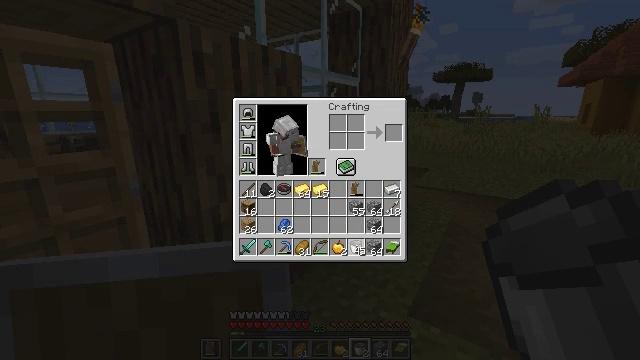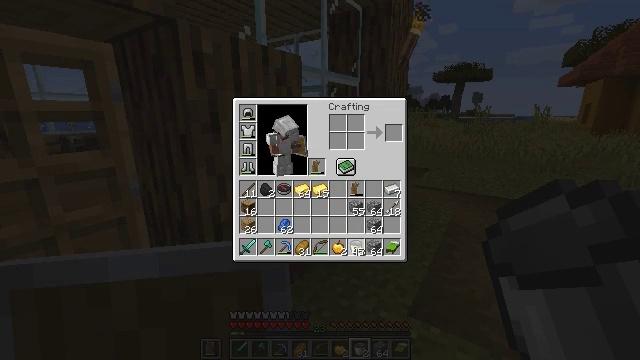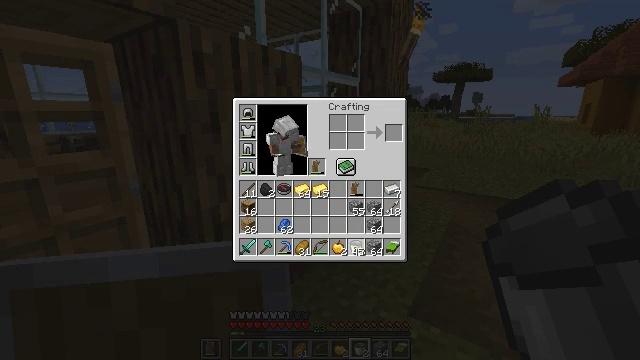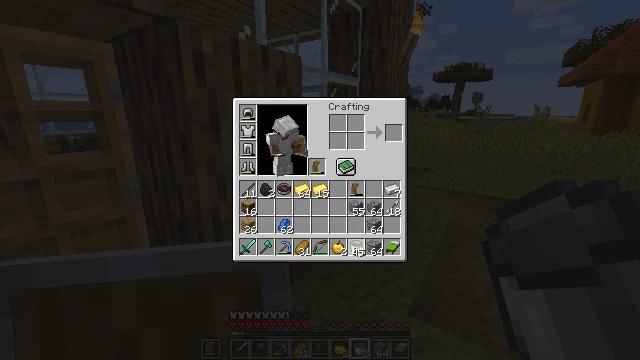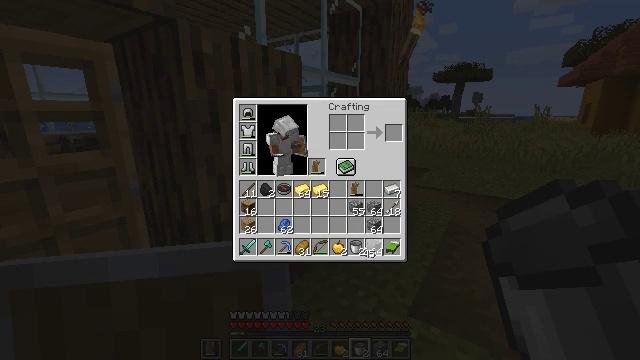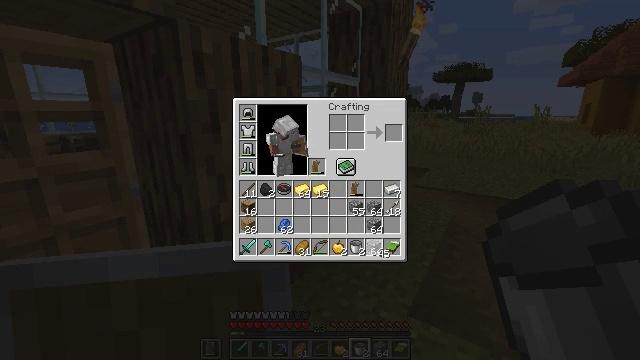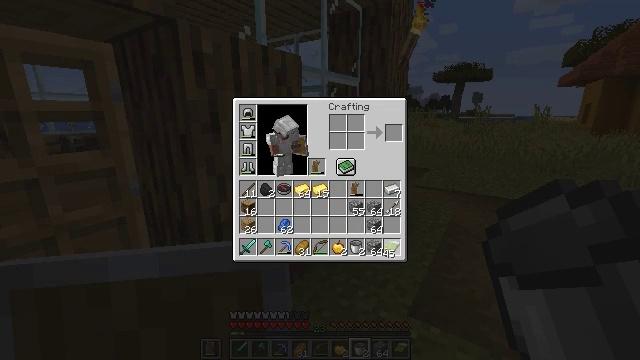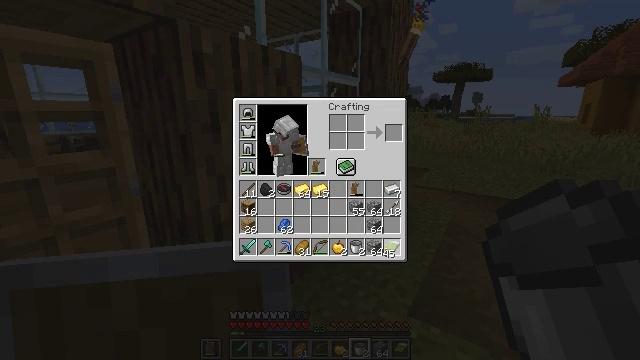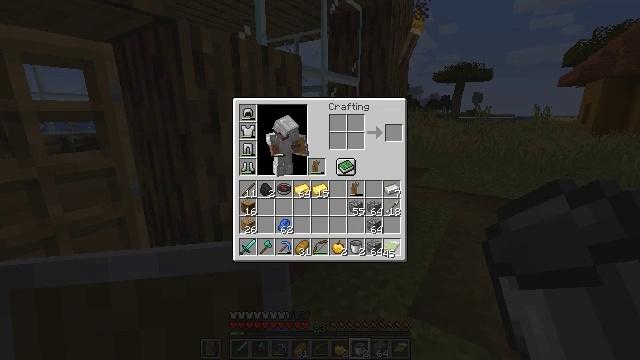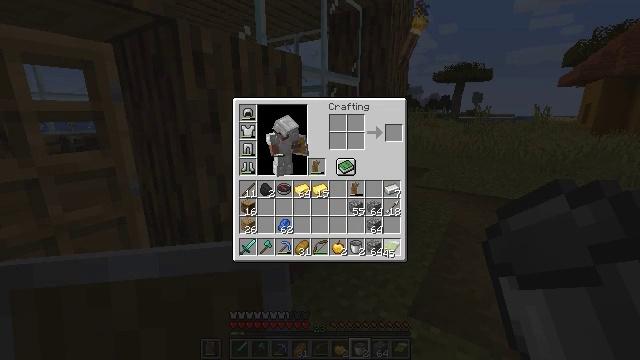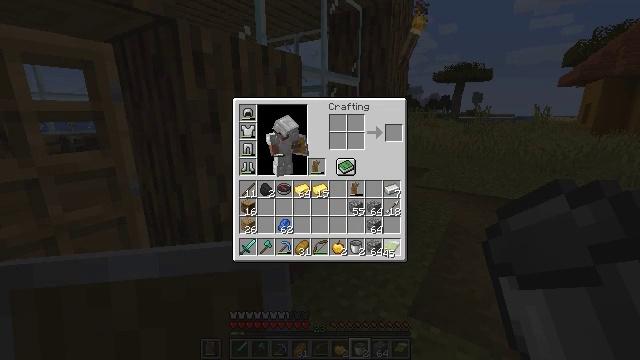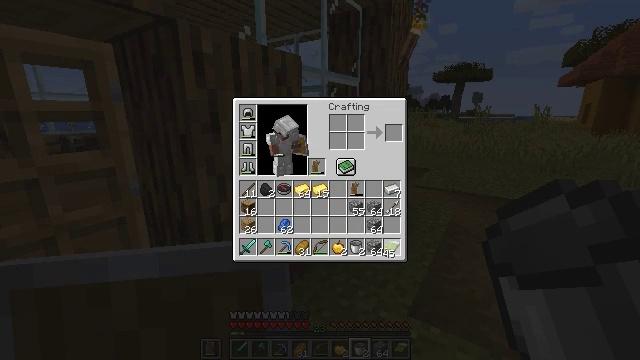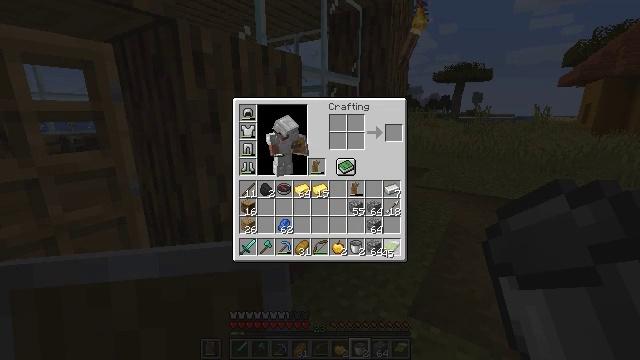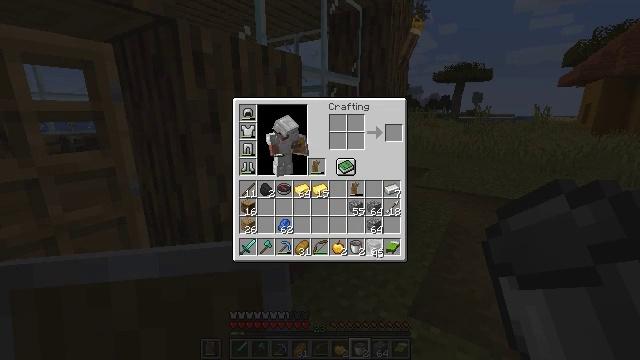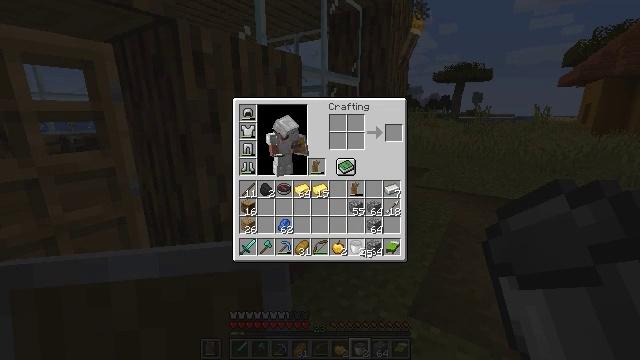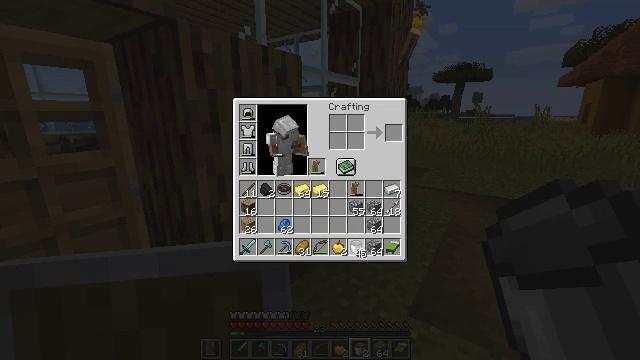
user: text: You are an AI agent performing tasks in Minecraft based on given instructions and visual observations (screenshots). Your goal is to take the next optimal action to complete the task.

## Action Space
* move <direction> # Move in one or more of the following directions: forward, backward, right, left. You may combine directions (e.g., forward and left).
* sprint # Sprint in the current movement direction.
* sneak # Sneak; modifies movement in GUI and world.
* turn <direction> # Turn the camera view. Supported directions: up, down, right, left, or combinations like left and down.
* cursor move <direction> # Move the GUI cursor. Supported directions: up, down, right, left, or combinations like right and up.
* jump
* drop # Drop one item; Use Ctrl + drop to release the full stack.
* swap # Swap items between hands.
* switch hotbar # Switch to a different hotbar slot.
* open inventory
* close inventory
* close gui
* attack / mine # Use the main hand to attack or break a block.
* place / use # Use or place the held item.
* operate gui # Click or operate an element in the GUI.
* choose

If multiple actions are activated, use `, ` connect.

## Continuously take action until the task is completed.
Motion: motion action
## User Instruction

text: Fight a skeleton.
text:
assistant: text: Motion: no_op
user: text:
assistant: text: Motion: no_op
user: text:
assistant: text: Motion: no_op
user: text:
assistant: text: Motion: cursor move right
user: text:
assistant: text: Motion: cursor move right
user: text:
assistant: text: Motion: no_op
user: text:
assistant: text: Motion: no_op
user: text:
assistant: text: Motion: no_op
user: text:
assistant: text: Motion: no_op
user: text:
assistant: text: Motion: no_op
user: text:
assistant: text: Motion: no_op
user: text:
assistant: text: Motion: no_op
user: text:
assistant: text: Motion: cursor move left
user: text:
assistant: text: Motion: cursor move left
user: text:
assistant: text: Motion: no_op
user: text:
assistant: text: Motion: no_op
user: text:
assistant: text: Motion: no_op
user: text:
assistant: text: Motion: cursor move right
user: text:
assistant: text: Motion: no_op
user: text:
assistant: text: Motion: no_op
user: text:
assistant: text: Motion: no_op
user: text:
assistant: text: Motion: operate gui
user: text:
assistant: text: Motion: operate gui
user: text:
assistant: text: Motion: no_op
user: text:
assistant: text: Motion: no_op
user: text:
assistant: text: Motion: no_op
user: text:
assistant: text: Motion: no_op
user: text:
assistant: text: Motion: no_op
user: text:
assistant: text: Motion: operate gui
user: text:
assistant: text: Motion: operate gui